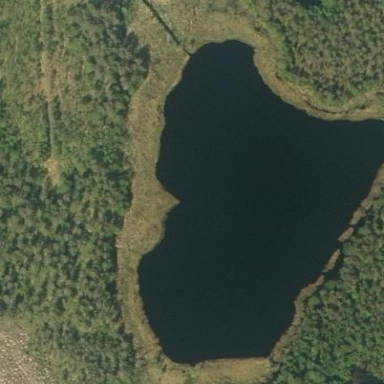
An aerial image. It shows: Beautiful lake surrounded by nature.